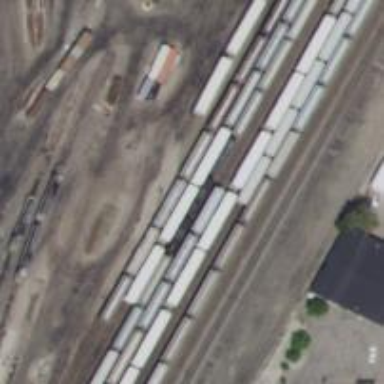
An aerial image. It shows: Railway siding with rails.